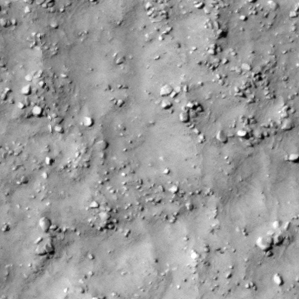
Label: non_frost